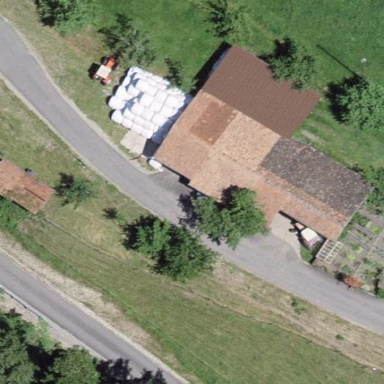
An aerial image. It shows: Barn.